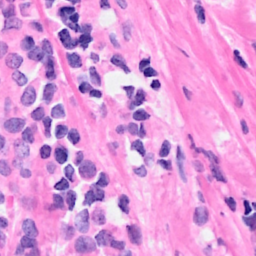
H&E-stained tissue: Breast